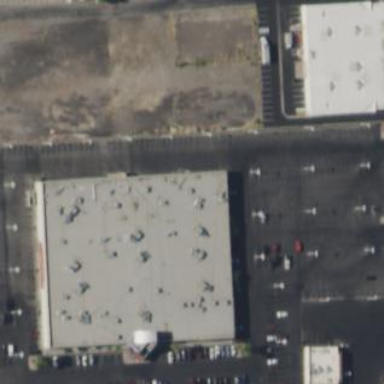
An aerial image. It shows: Retail building.